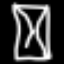
Label: hourglass